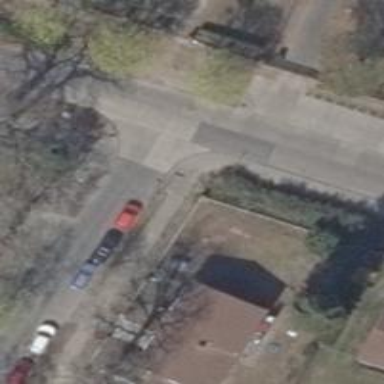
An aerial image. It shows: Unmarked crossing on the road.